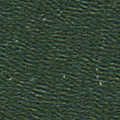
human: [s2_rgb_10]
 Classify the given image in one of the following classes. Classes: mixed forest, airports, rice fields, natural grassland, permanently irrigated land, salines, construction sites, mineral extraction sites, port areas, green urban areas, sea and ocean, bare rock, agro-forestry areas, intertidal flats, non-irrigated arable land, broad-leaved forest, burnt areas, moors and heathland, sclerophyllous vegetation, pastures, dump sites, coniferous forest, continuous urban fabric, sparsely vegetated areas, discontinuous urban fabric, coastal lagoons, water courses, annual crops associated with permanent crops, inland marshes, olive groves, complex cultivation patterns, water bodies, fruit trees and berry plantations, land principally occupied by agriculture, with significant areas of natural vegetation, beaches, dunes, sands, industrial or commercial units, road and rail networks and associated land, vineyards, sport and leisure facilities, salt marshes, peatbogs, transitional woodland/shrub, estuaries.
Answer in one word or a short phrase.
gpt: sea and ocean